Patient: sex M, age 76
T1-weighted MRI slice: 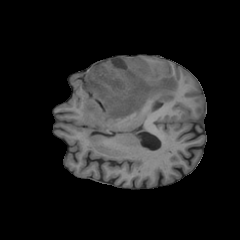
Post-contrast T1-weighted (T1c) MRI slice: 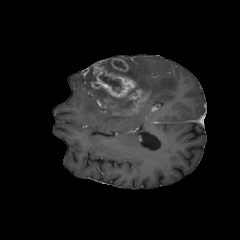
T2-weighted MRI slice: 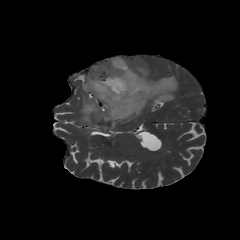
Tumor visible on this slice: yes
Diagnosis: Glioblastoma, IDH-wildtype
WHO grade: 4